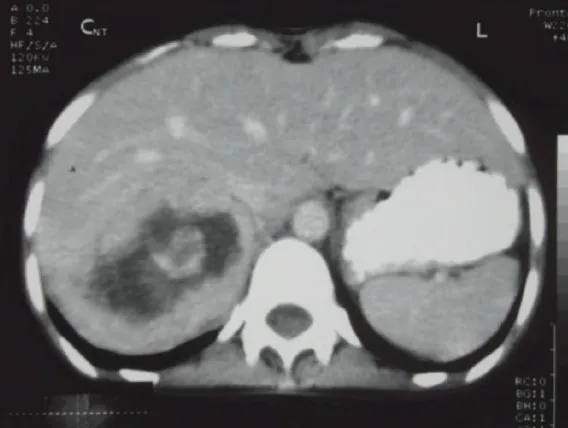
CT abdomen. Right adrenal mass with break down areas and calcifications.
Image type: radiology (ct)